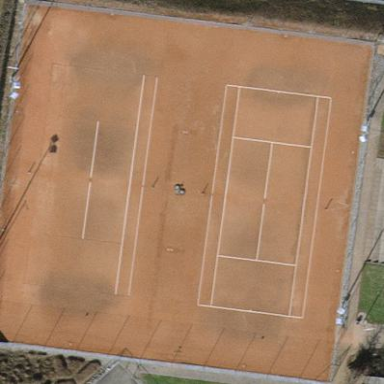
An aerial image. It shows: Tennis court on pitch designated for leisure land.